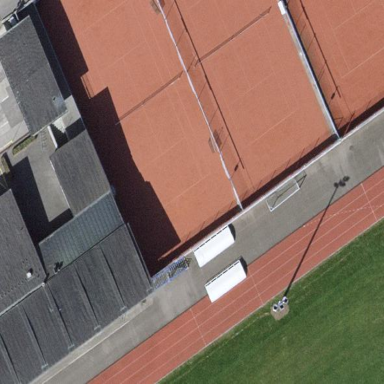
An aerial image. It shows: Tennis court in leisure pitch.